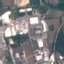
Land use / land cover class: Industrial